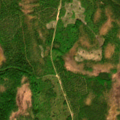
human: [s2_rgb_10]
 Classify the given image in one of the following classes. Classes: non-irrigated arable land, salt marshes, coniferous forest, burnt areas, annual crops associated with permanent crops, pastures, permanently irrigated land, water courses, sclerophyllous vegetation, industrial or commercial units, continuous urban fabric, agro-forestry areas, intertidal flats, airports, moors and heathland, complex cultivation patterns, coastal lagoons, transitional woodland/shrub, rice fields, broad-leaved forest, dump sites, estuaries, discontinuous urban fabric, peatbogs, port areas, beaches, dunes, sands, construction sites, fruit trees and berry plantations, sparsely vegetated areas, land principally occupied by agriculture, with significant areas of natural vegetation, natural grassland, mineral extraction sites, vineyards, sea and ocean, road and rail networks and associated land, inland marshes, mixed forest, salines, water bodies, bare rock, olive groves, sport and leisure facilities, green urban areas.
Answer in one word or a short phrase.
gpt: coniferous forest, mixed forest, transitional woodland/shrub, peatbogs